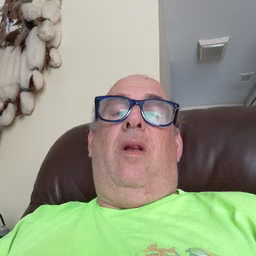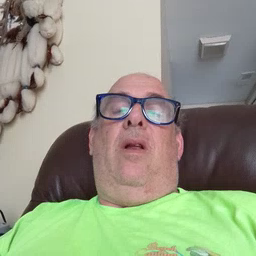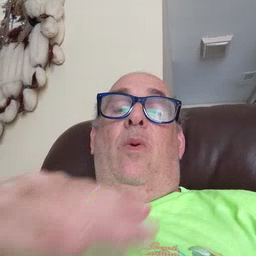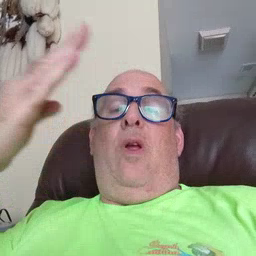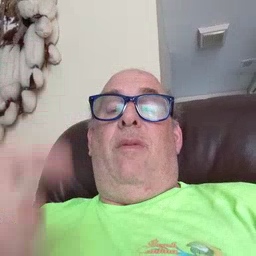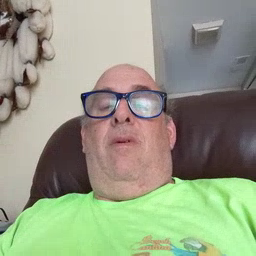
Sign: open